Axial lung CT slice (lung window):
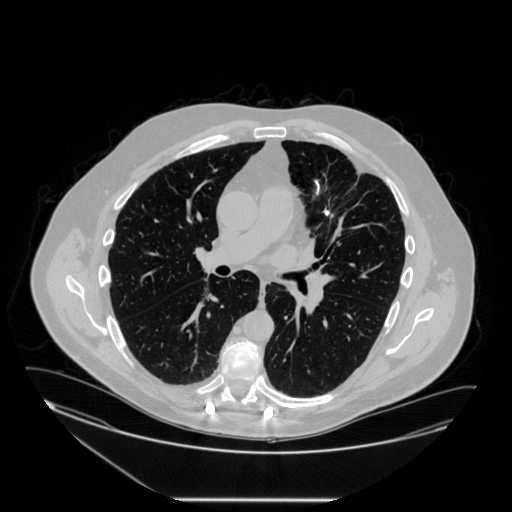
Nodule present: no